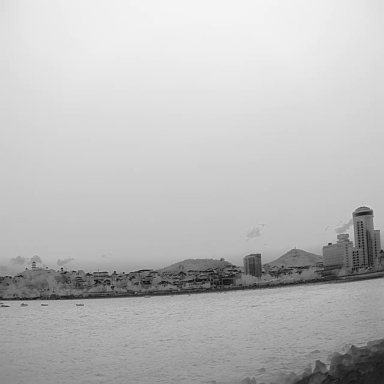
There are four bulk_carriers in the infrared image.